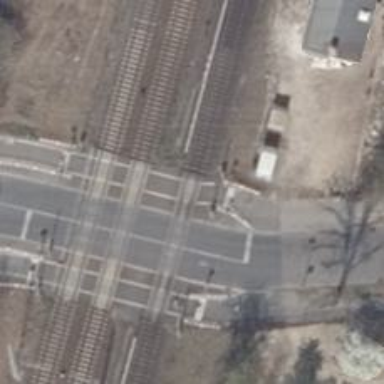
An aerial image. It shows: Full barrier at railway crossing.